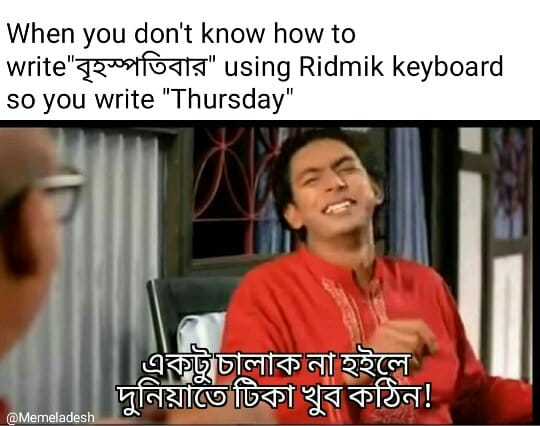
Caption: When you don't know how to write  " বৃহস্পতিবার " using Ridmik keyboard so you write  "Thursday "    একটু চালাক না হইলে দুনিয়াতে টিকা খুব কঠিন !
Label: non-hate